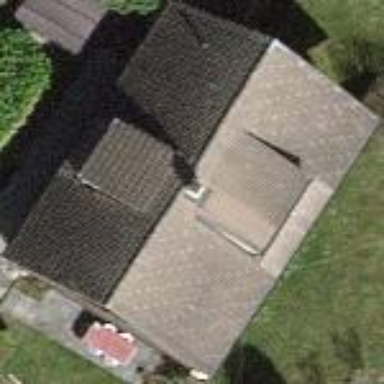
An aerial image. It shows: Simple and straightforward house.